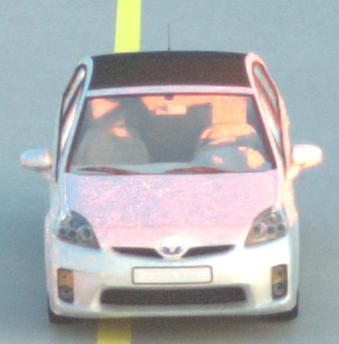
Make: Toyota
Model: Prius 1.5 Hybrid
Detailed model: Prius (HW2)
Model produced from: 2006/03
Model produced until: 2009/06
Doors: 5
Color: white
Road condition: dry road
Daytime: sunrise or sunset
Contrast: medium contrast